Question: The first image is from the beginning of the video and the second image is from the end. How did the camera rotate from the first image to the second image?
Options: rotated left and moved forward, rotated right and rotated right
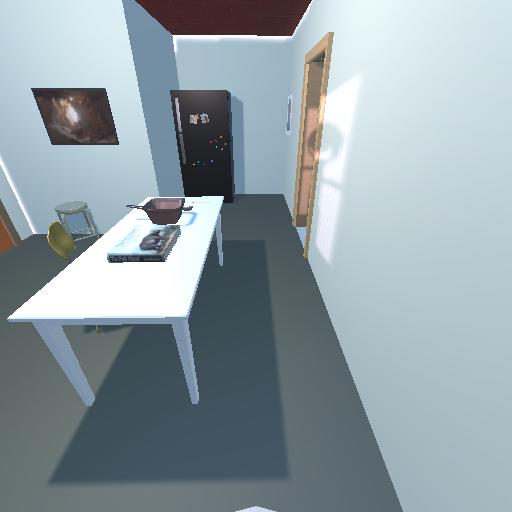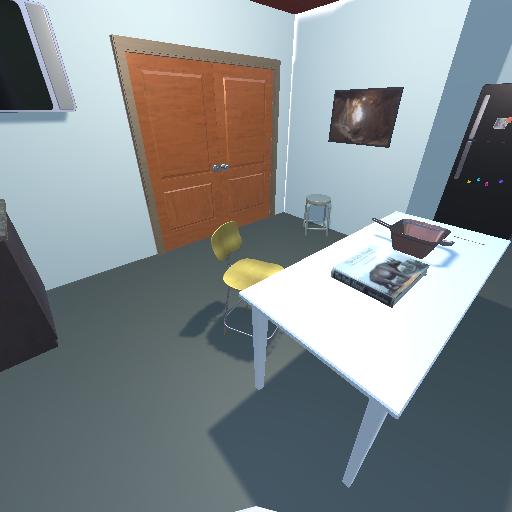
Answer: rotated left and moved forward